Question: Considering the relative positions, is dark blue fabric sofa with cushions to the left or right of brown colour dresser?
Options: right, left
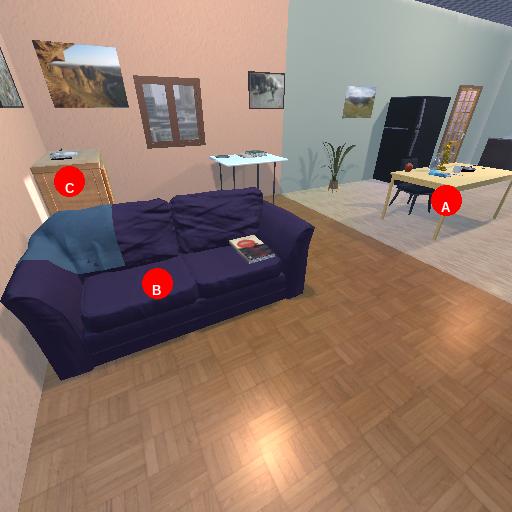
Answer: right